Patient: sex M, age 45
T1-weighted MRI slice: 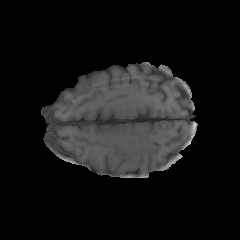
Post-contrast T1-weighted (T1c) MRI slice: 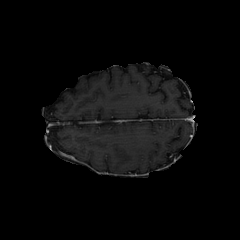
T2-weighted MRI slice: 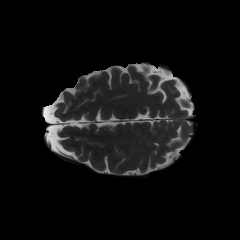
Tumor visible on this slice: no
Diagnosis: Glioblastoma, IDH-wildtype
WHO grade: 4